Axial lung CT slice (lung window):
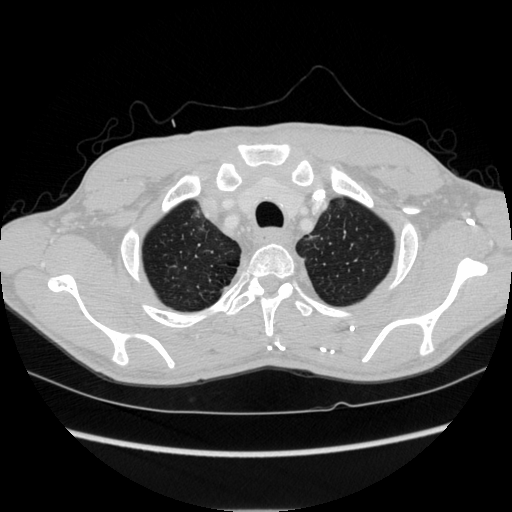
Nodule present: no